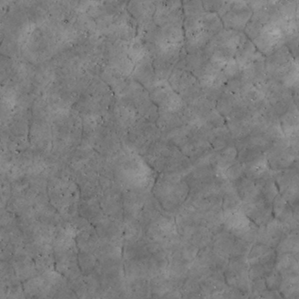
Label: non_frost